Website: apple
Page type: account-selection
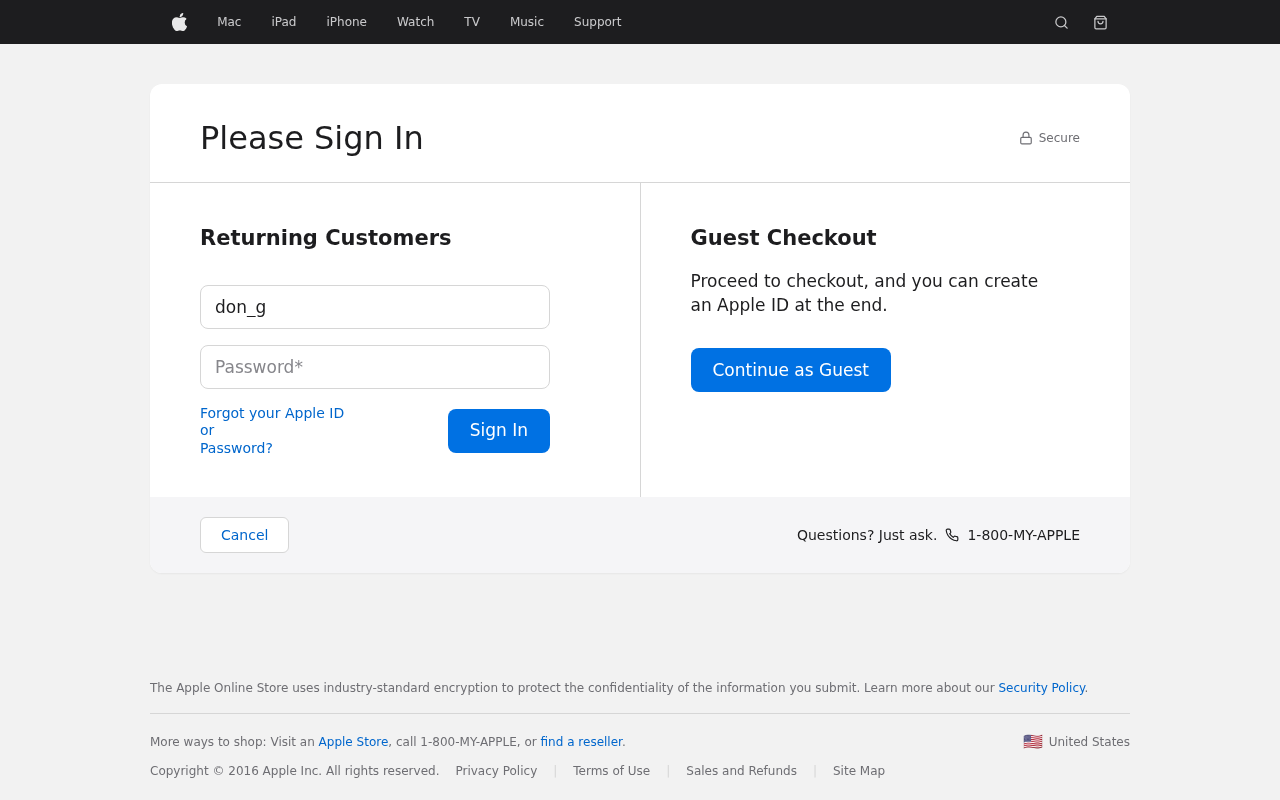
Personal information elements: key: PII_LOGIN_USERNAME
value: don_glover